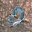
Label: 0